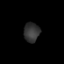
Tissue: prostate
Cell type: T cells
Senescence score: 0.2569
Nuclear area (px): 297
Mean DAPI intensity: 52.215